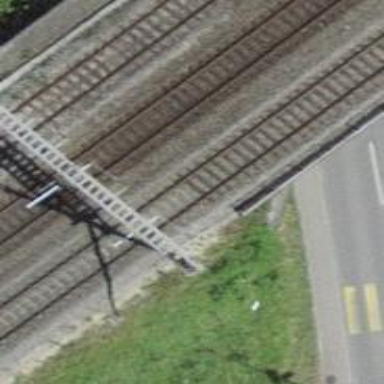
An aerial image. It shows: Single-track railway bridge with contact lines for electrification.